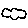
Label: cloud